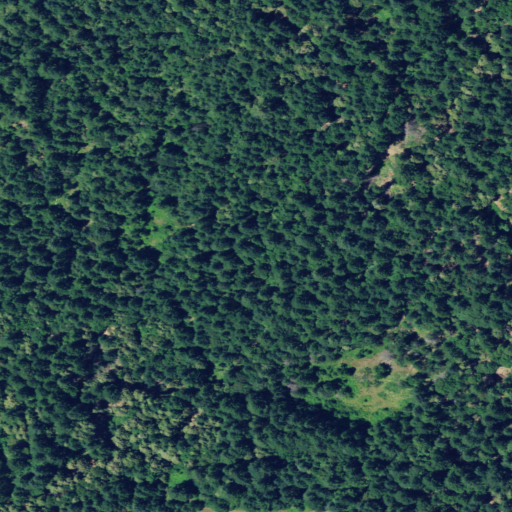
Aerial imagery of plain(s) in California named Bacon Flat containing only evergreen forest